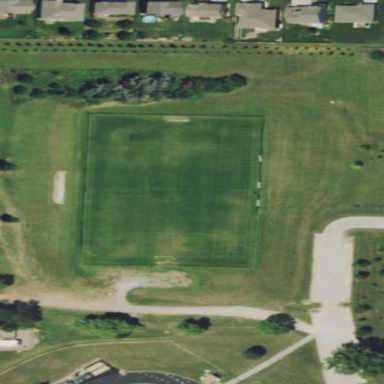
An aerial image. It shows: Soccer pitch designated for leisure and sports activities.